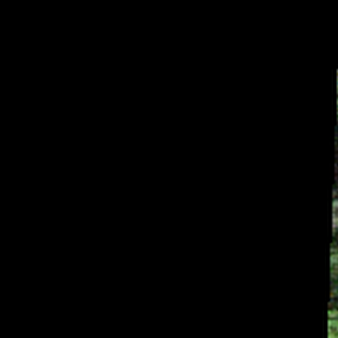
Label: other